Interaction volume radius: 5 \u00c5
Interaction volume height: 30 \u00c5
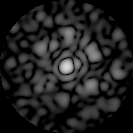
Disorder parameter: 0.7194